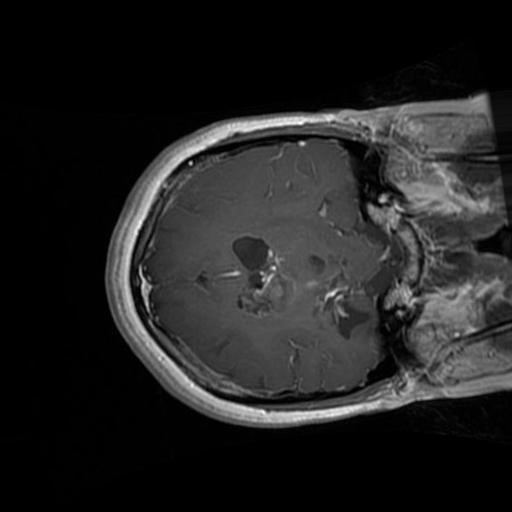
Label: brain_glioma